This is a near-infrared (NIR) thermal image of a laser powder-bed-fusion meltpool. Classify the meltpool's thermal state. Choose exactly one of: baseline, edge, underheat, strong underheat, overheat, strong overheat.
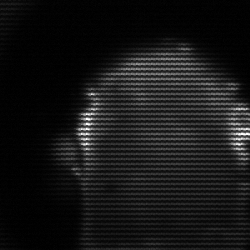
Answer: baseline